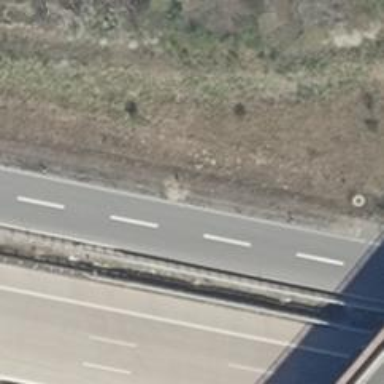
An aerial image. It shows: Asphalt motorway link.